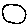
Label: circle